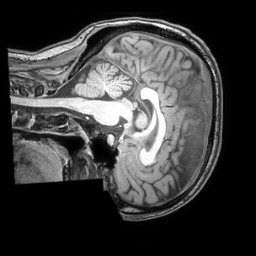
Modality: T1w
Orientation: sagittal
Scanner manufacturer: philips
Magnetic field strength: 3 T
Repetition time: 0.008 s
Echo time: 0.0035 s